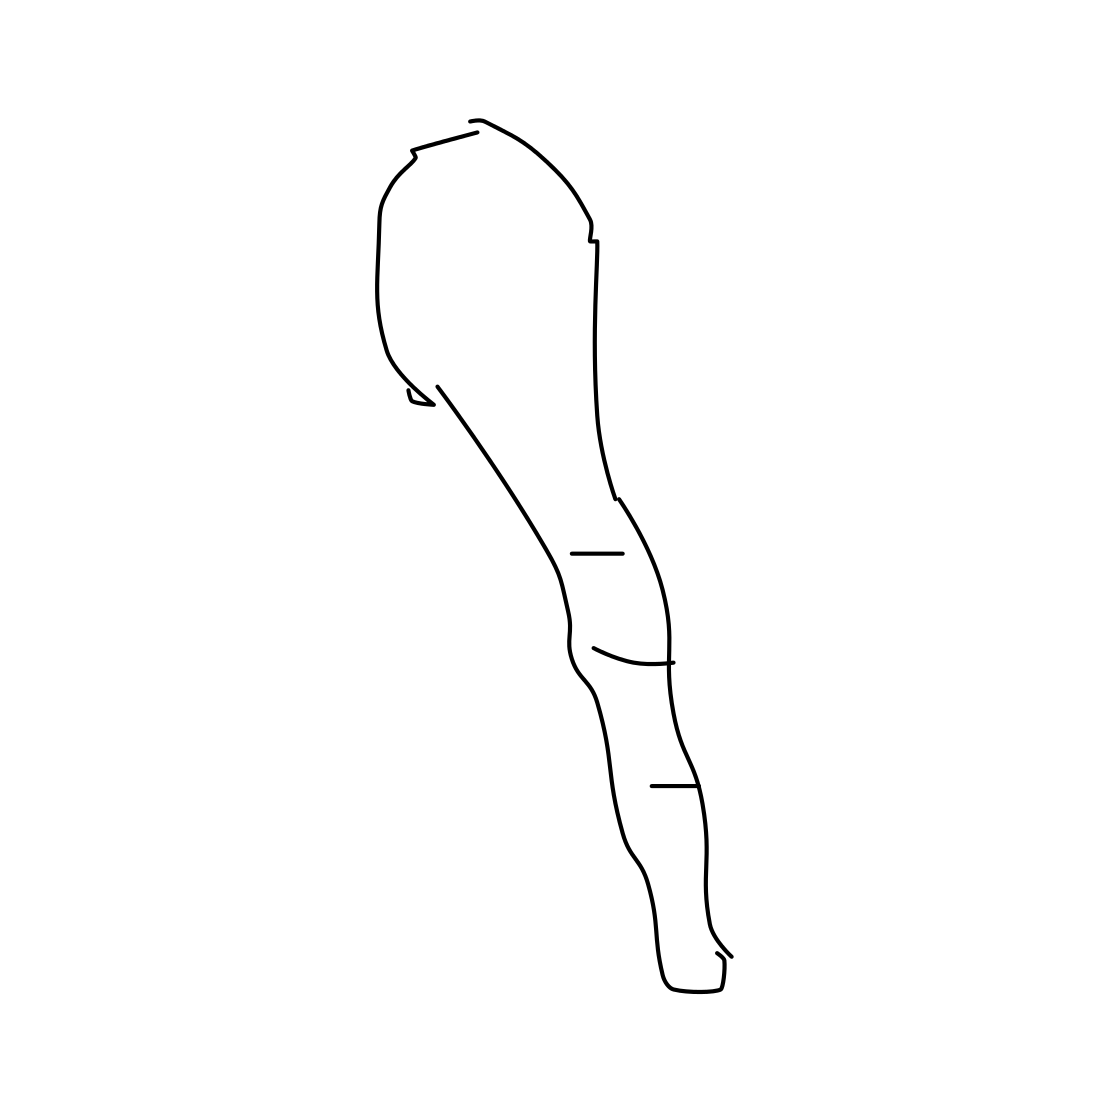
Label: baseball bat